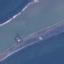
Label: River